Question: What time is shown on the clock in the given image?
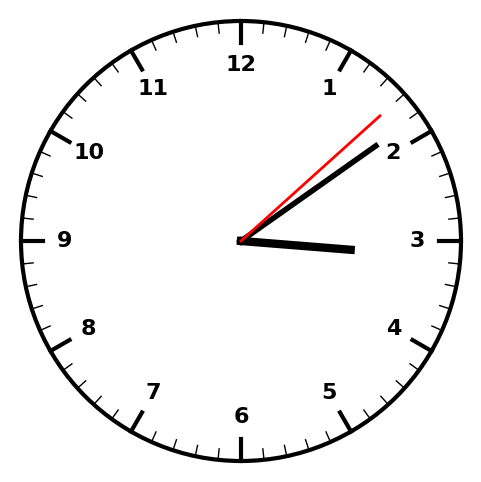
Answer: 03:09:08